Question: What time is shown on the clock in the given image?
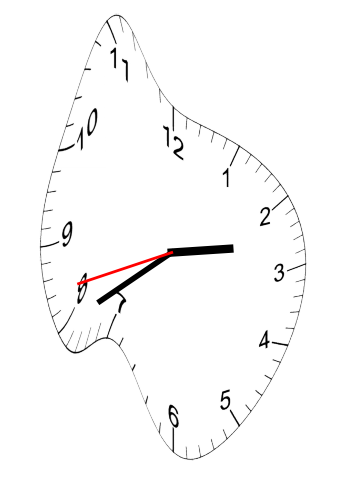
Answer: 02:39:42